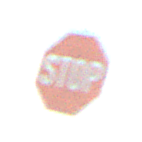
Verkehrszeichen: Stop
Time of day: SunriseSunset
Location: Outdoor (RoadRail)
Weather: PartlyCloudy
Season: NotSpecified
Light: Natural